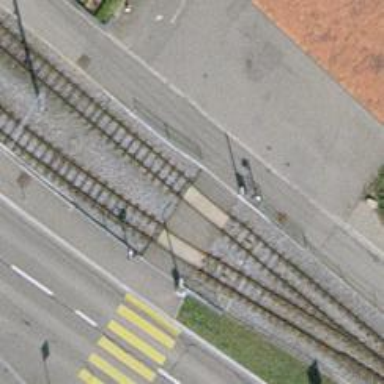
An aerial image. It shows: Crossing for the railway.